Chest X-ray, AP view. Patient: 24 years old, sex M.
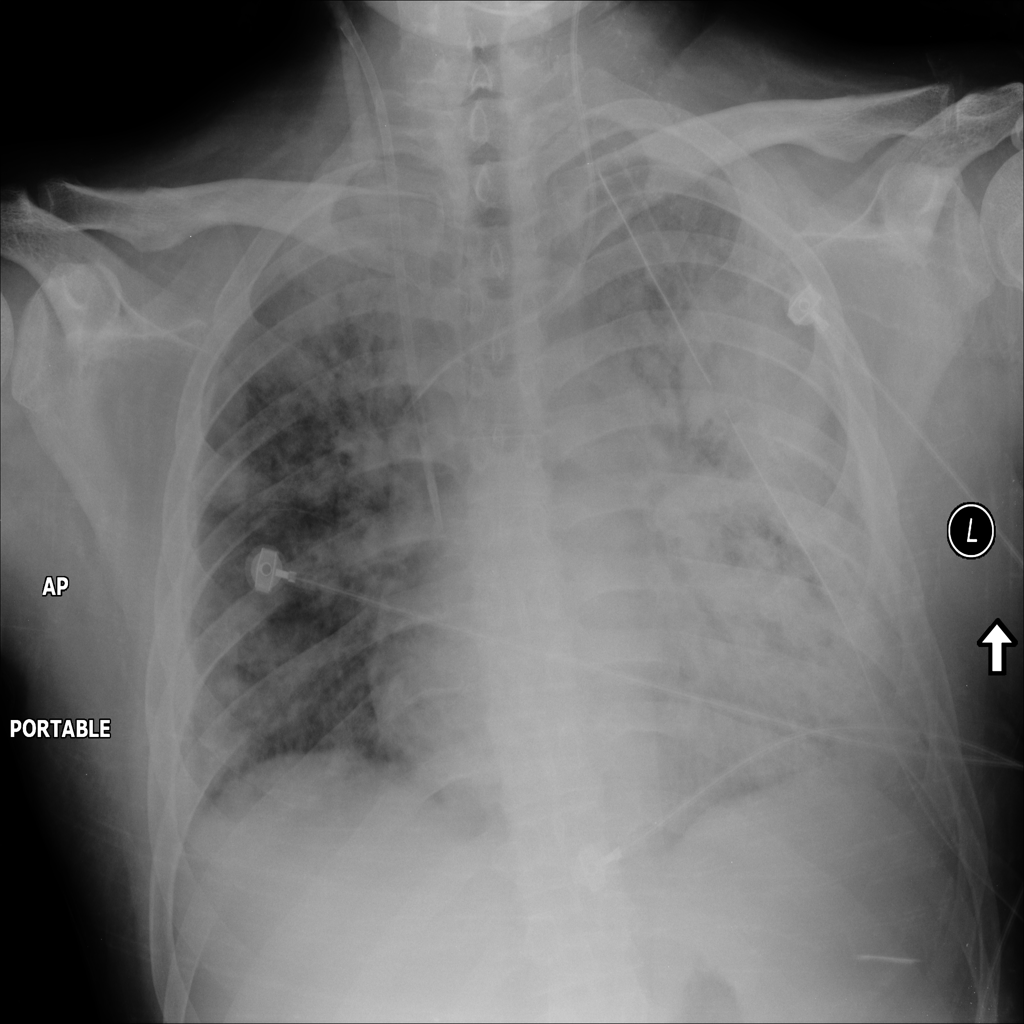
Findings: Infiltration